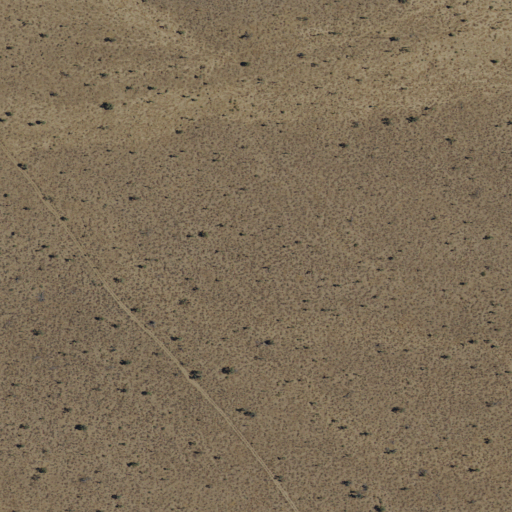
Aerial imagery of plain(s) in California named Cactus Flat containing only shrub